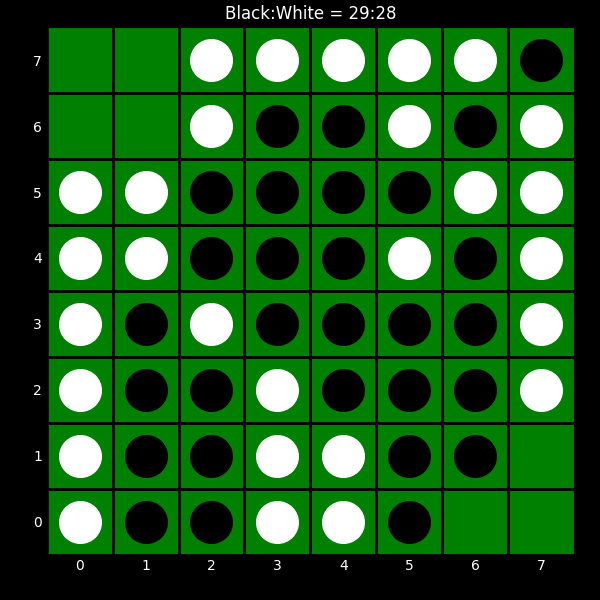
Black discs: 29
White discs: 28